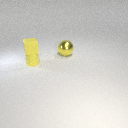
large yellow metal sphere to the right of small yellow rubber cylinder